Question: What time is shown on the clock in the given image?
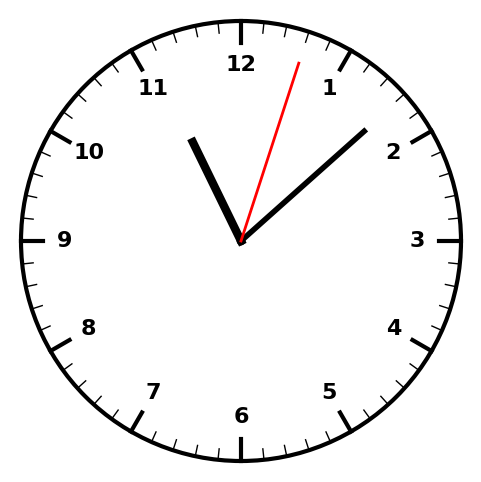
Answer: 11:08:03